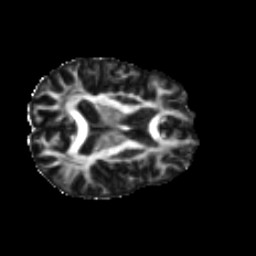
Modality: FA
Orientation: axial
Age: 64
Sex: male
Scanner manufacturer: ge
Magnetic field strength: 3 T
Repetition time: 7.8 s
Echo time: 0.0607 s